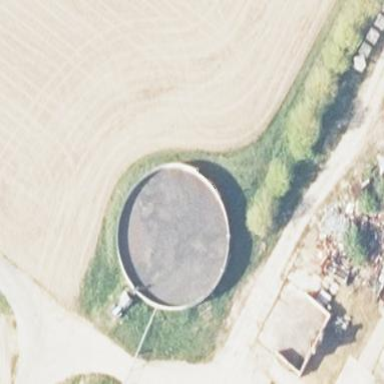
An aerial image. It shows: Storage tank with man-made structure.